Field crop: maize
Growth stage: 2
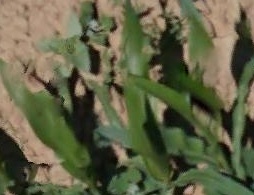
Species: maize